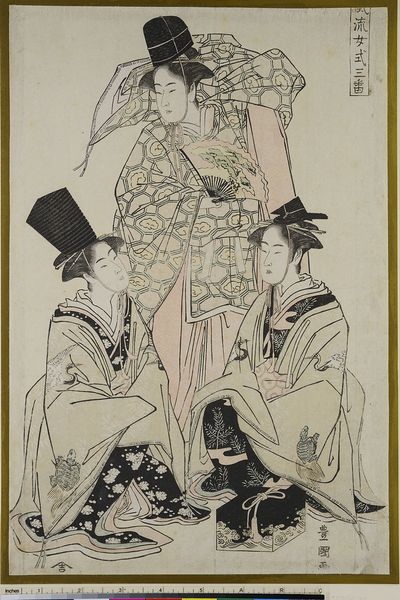
Titel: Elegante Frauen aus dem Shikisanban
Künstler: Utagawa Toyokuni I
Standort: Hamburg
Institution: Museum für Kunst und Gewerbe Hamburg
Schlagwörter: frauen, tiere, fächer, ornament, personen, holzschnitt, japan, geisha, druckgraphik, druckgrafik, china, knieend, zeit, schauspieler, farbholzschnitt, schauspielerin, schicksal, neujahr, kimono, fortuna, tierornament, kabuki, edo, reproduktionen, sorte, los, fato, druckerzeugnisse, feierlichkeiten, schildkröten, volksfeste, ripa, glück, fügung, glückseligkeit, glückssymbol